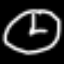
Label: clock